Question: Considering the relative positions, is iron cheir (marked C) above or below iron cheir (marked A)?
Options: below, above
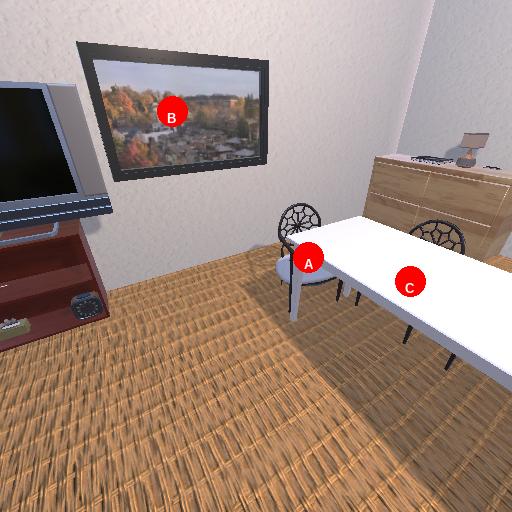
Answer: below